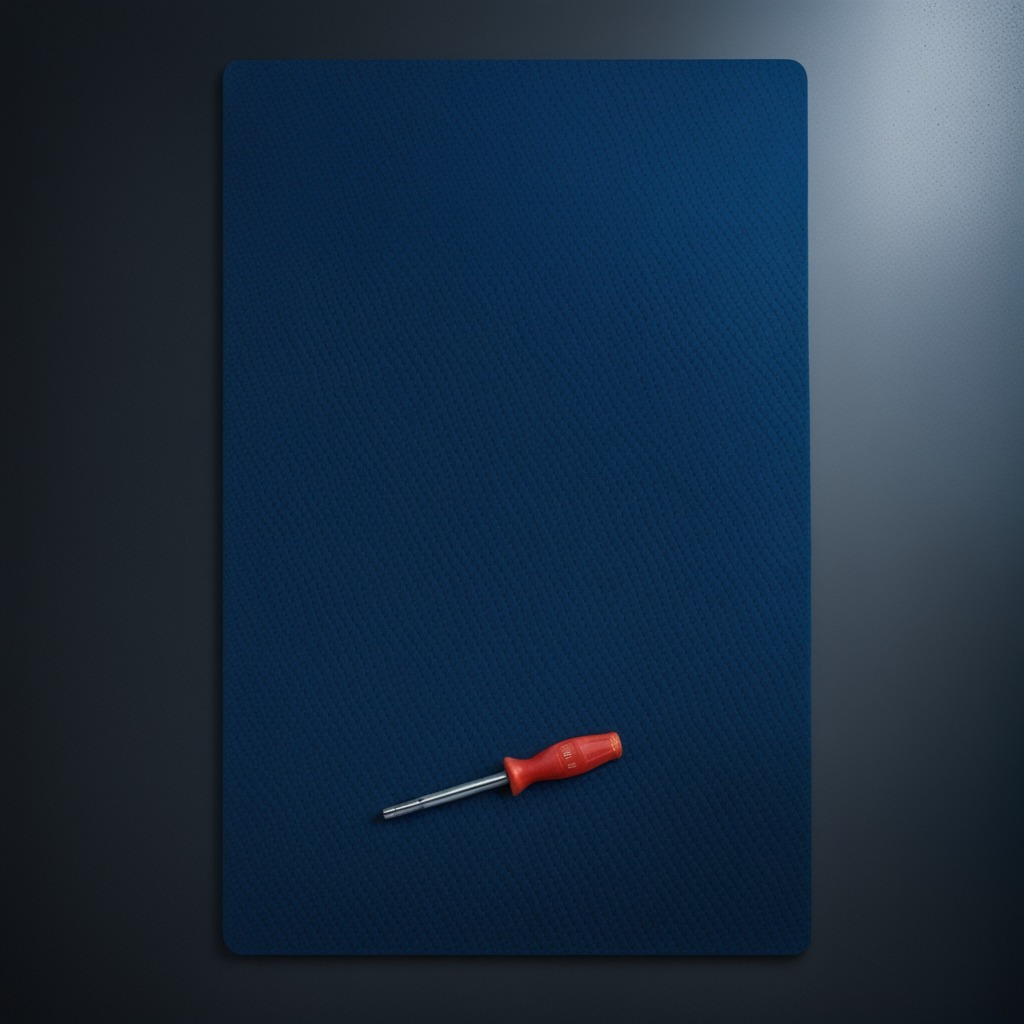
A screwdriver is lying on the clean granite tabletop inside a workshop at night.